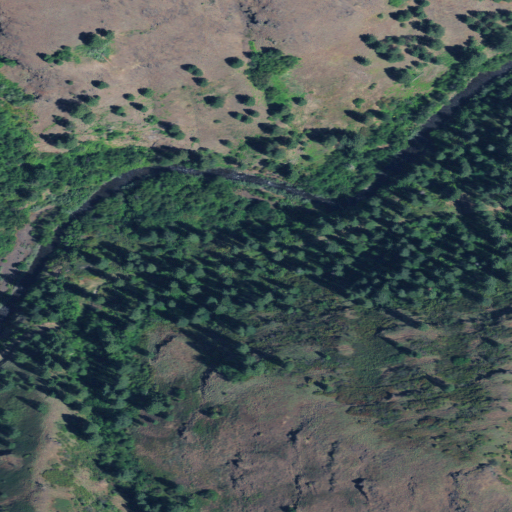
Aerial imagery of valley in Oregon named Cold Canyon containing evergreen forest, shrub, and grassland